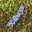
Label: 1